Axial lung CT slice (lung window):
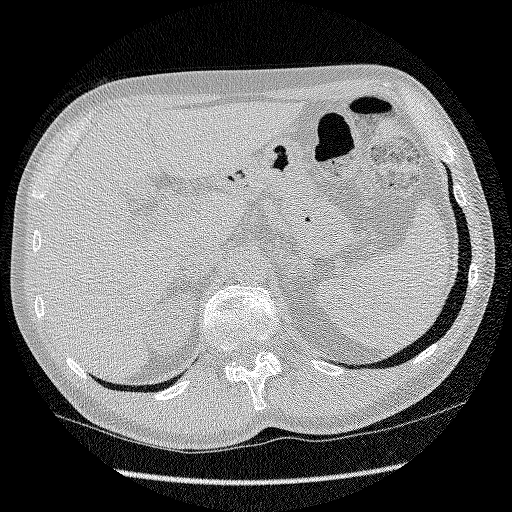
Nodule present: no